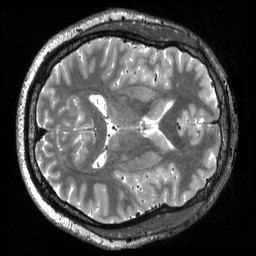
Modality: T2w
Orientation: axial
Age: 25
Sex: male
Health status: healthy
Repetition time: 3.2 s
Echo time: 0.563 s